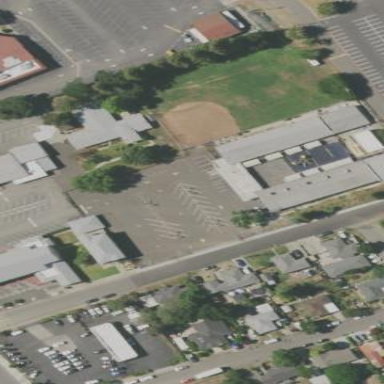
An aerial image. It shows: School.